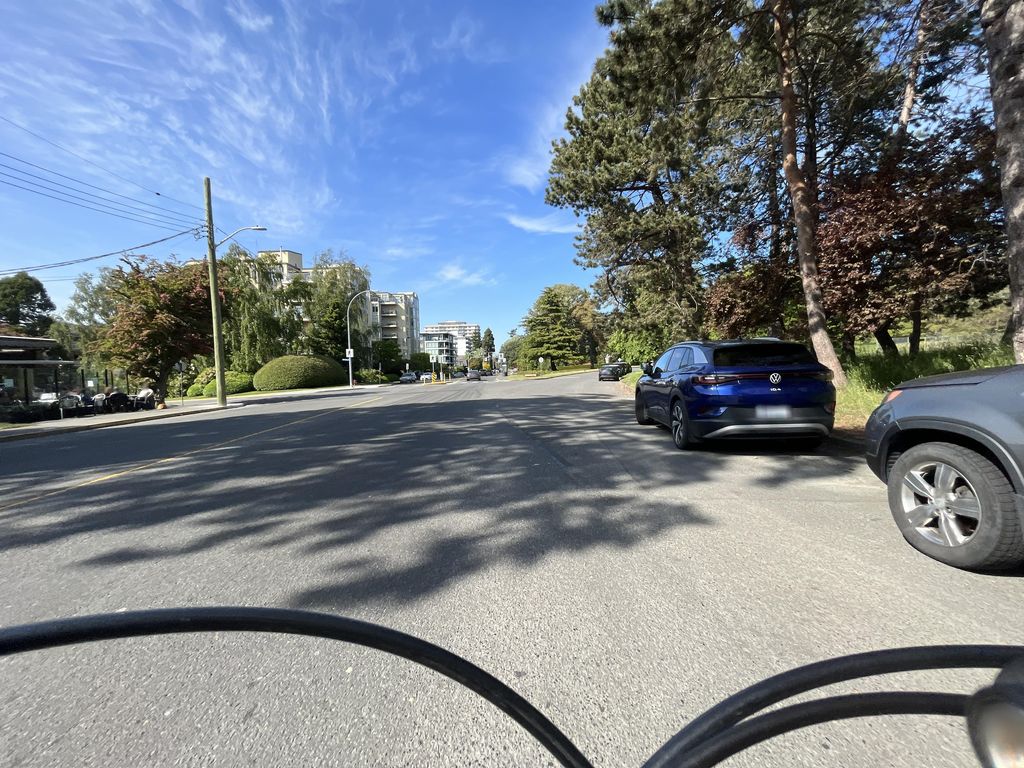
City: victoria